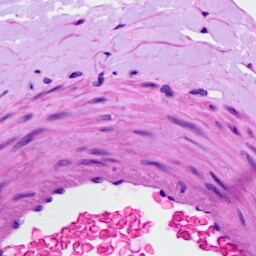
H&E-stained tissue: Ovarian